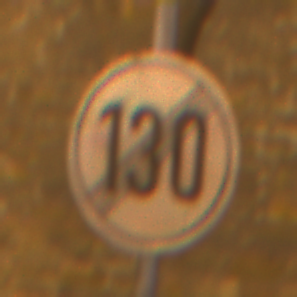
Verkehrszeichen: EndeGeschwindigkeit130
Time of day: Night
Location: Outdoor (Urban)
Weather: Clear
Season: NotSpecified
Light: Artificial